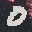
Label: 0